Field crop: maize
Growth stage: 2
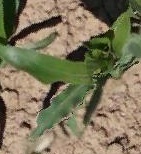
Species: maize